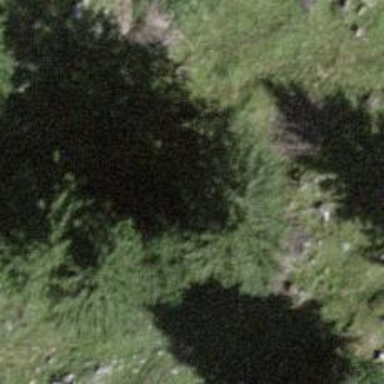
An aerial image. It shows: Evergreen tree with needle-leaved leaves.